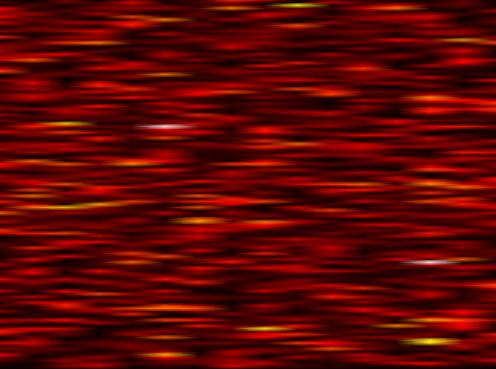
Label: FBMC